Interaction volume radius: 5 \u00c5
Interaction volume height: 25 \u00c5
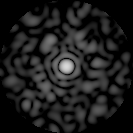
Disorder parameter: 0.8347